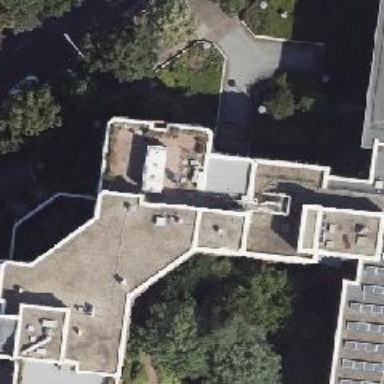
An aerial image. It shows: Office building with flat roof.